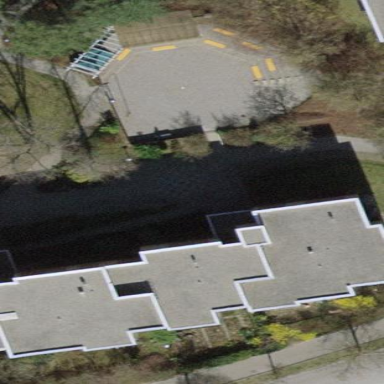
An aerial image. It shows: Flat-roofed apartment building.